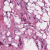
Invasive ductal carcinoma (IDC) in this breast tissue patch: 1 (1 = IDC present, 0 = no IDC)